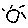
Label: sun